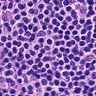
Metastatic tissue present: no